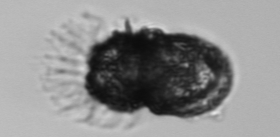
Label: Stenosemella_pacifica